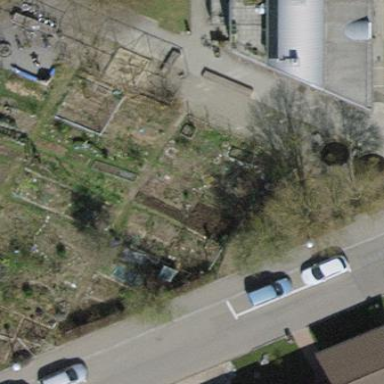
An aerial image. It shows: Allotments area.